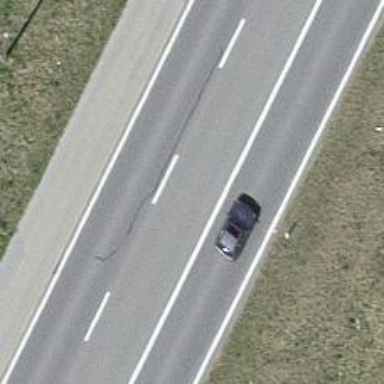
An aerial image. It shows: Asphalt road classified as primary highway.